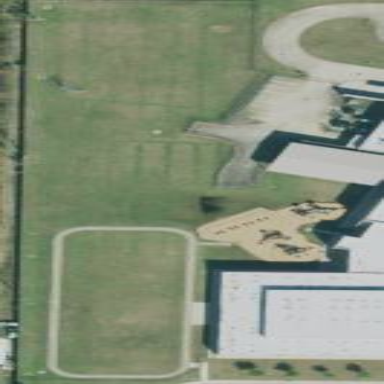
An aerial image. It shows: Recreation ground for leisure activities.